Field crop: maize
Growth stage: 2
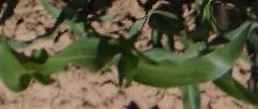
Species: maize